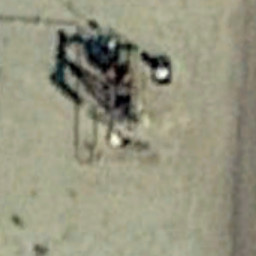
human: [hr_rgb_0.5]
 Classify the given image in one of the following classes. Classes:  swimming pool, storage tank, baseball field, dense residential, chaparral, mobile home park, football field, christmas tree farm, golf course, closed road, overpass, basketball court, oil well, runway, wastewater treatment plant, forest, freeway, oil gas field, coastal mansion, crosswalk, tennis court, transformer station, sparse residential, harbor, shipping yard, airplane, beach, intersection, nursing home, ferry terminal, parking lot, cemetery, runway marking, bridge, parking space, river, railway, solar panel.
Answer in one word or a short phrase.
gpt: oil well